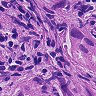
Metastatic tissue present: yes